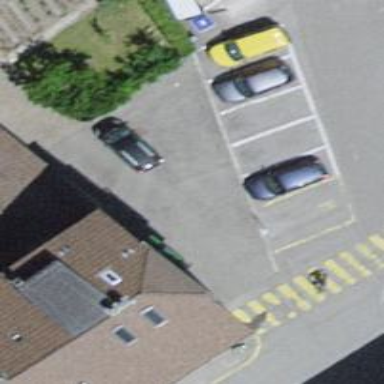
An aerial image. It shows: Charging station.